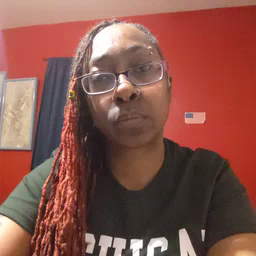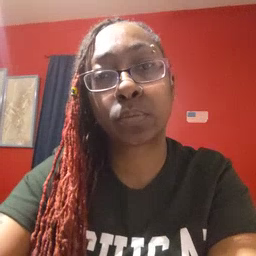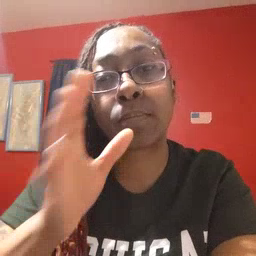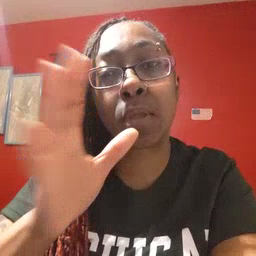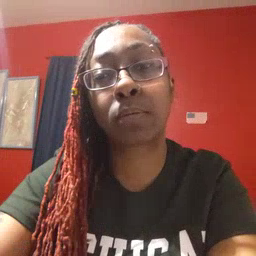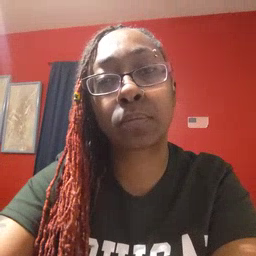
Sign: mom